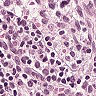
Metastatic tissue present: no